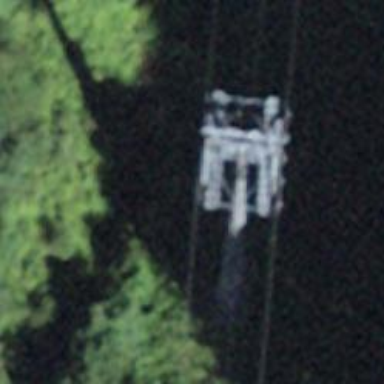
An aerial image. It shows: Pylon for aerialway.